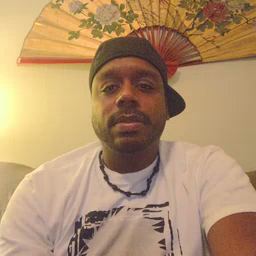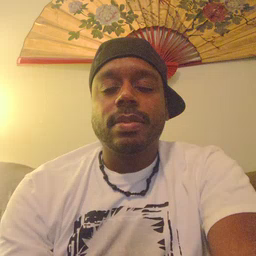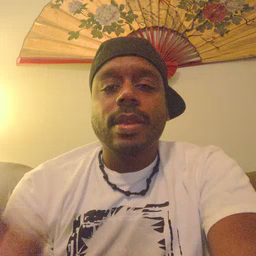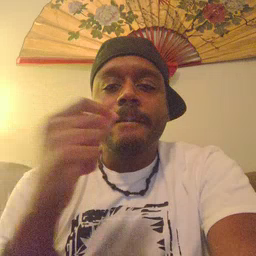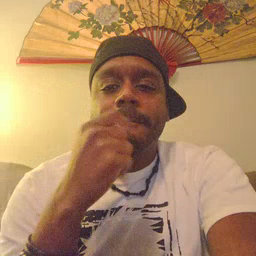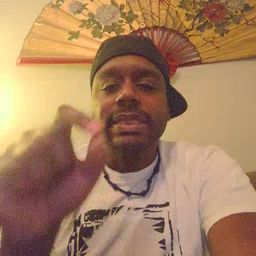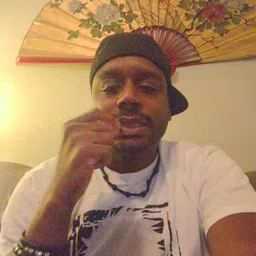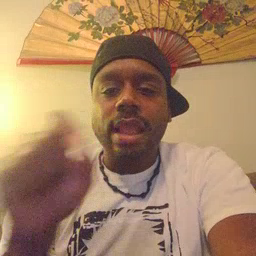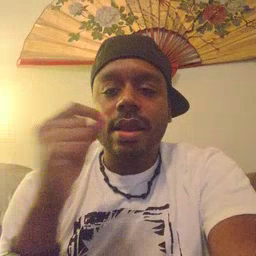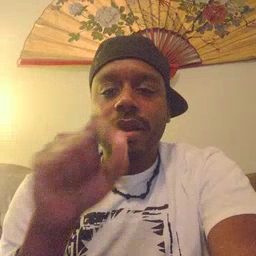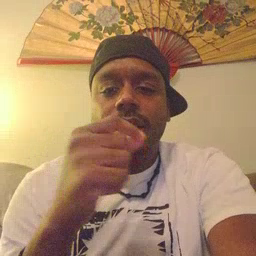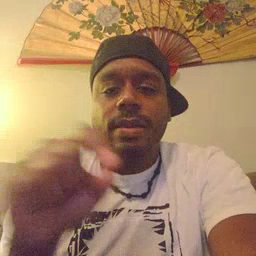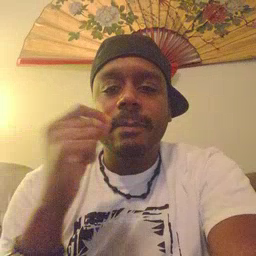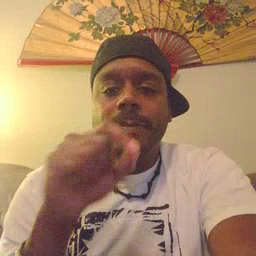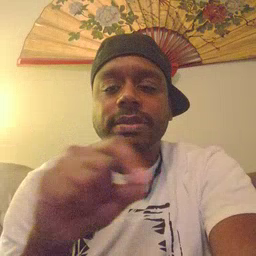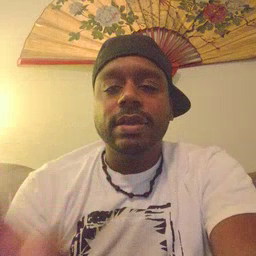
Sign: pencil